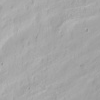
Atmospheric dust classification: not_dusty